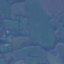
Label: Pasture